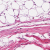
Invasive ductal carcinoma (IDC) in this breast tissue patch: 0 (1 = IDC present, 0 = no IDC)